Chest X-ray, AP view. Patient: 45 years old, sex F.
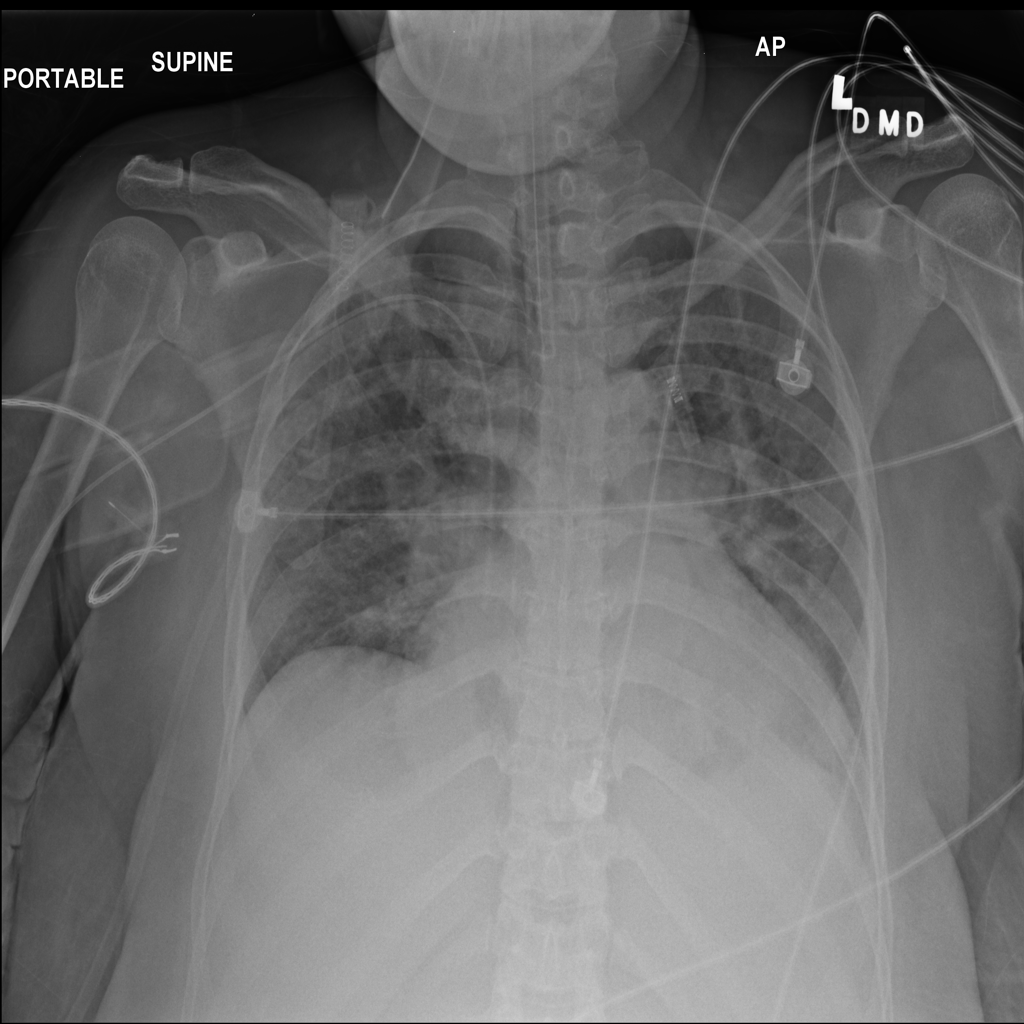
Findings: Infiltration